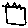
Label: house